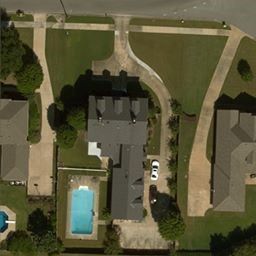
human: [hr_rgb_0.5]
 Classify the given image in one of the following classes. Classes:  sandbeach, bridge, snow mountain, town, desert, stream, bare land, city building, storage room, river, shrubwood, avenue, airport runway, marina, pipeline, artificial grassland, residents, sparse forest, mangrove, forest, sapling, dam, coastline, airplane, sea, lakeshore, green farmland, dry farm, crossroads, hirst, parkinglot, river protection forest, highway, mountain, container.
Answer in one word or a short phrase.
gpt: residents